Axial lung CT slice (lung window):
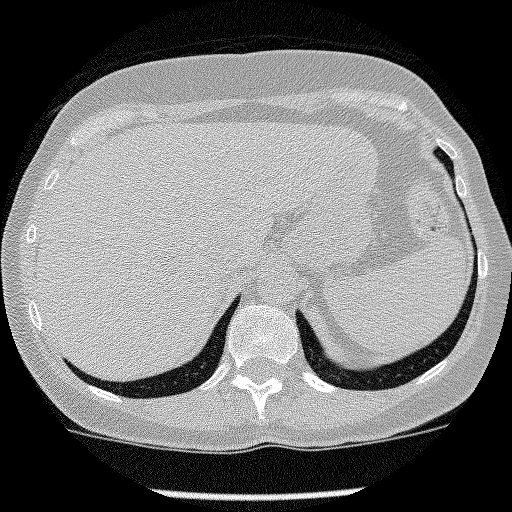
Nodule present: no